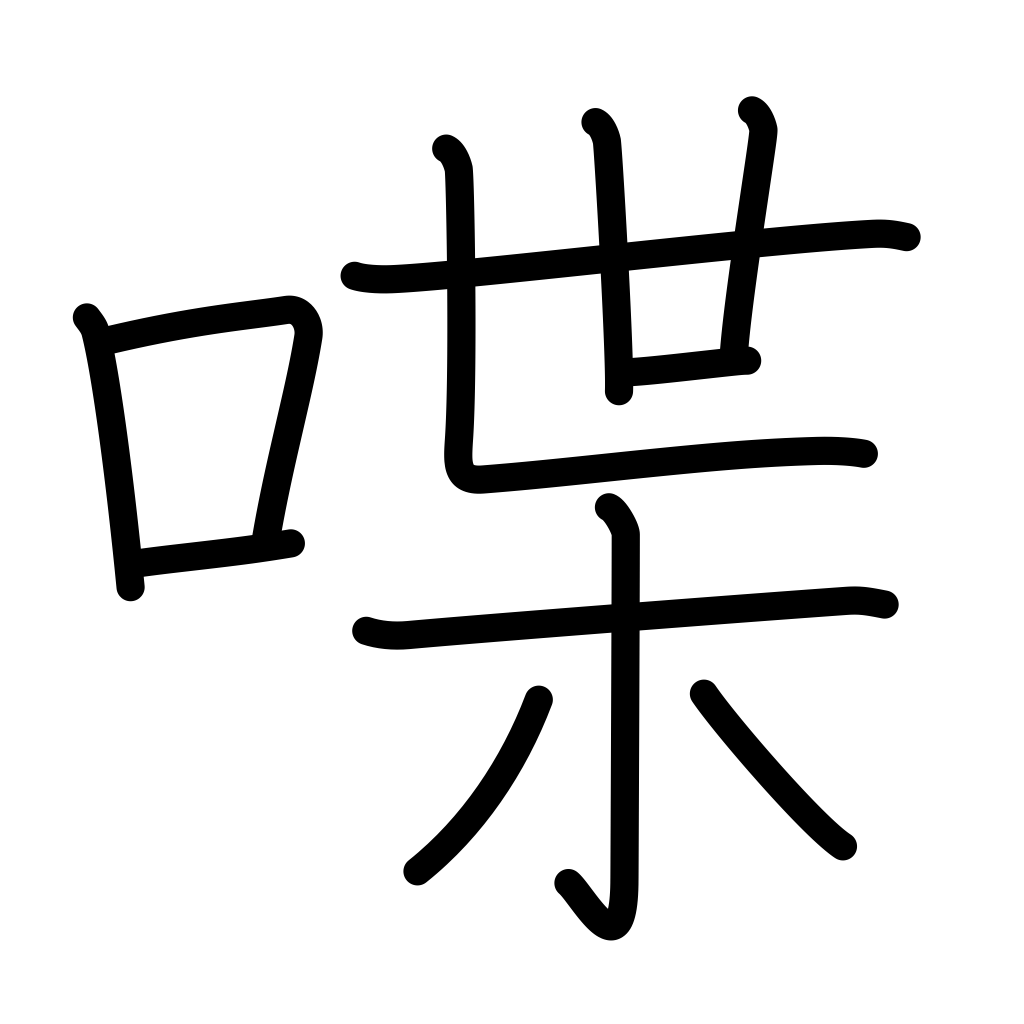
Meaning: talk, chat, chatter